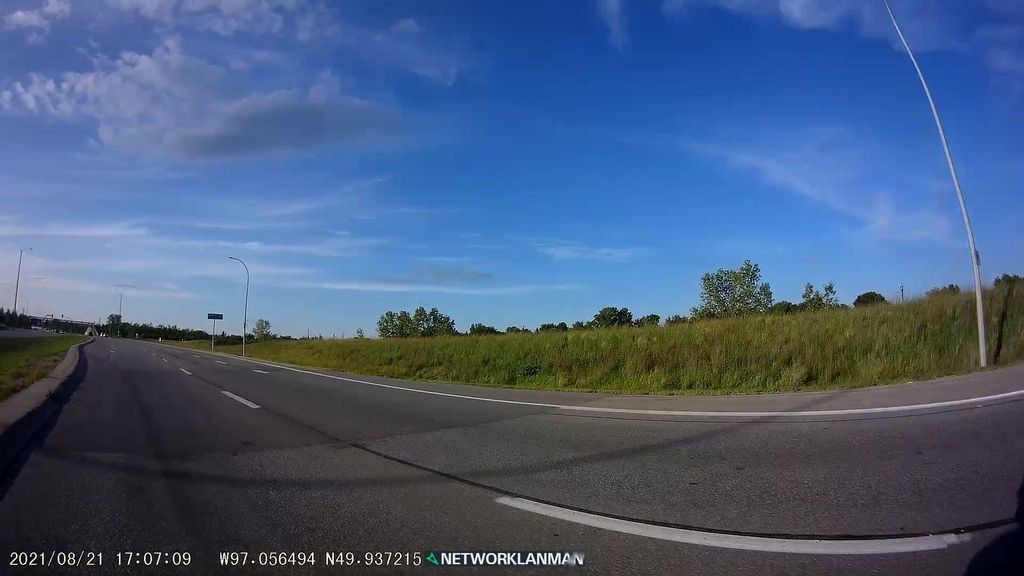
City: winnipeg